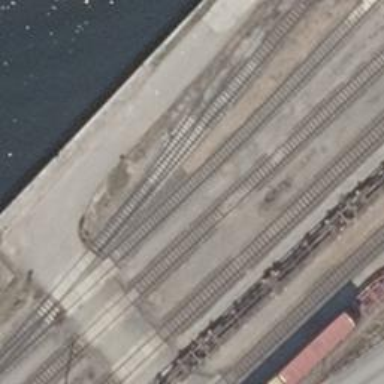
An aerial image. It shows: Railway switch.